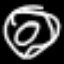
Label: donut